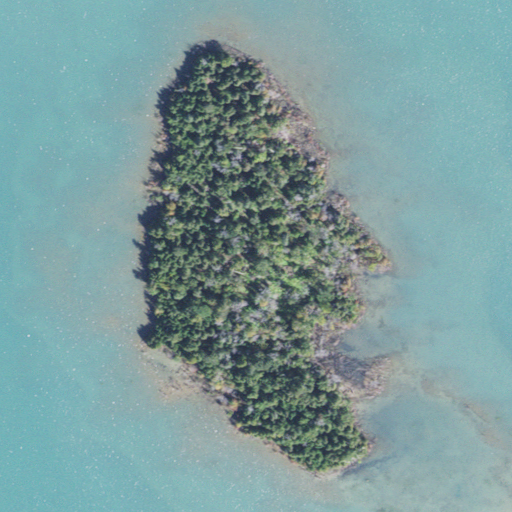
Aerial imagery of island in Michigan named Love Island containing open water, evergreen forest, barren land, and grassland